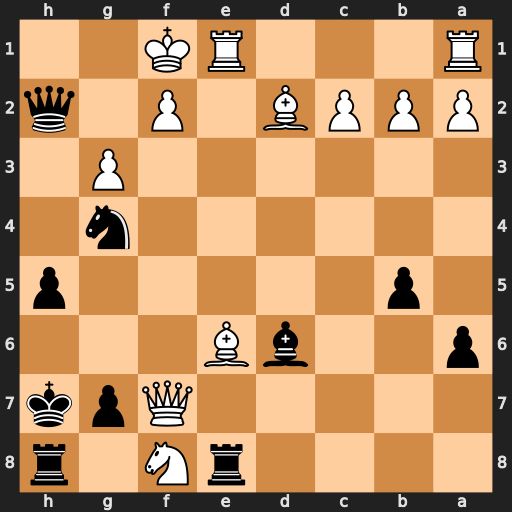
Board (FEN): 4rN1r/5Qpk/p2bB3/1p5p/6n1/6P1/PPPB1P1q/R3RK2
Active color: b
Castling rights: -
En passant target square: -
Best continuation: Rhxf8 Bf5+ Kh8 Qxh5+ Qxh5